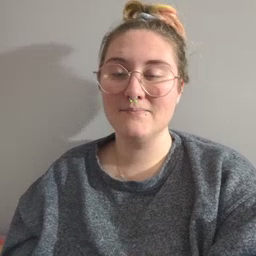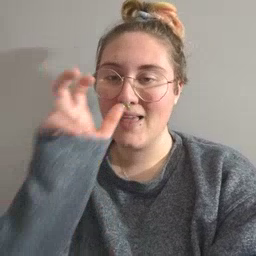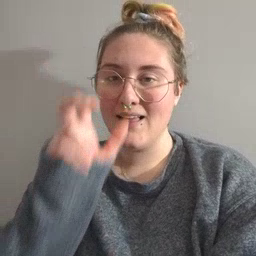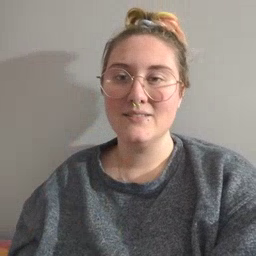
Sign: bug